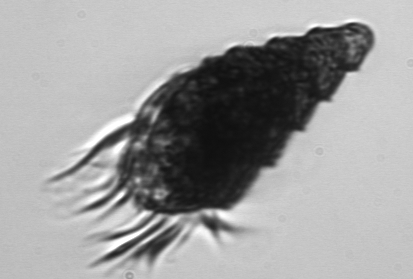
Label: Laboea_strobila